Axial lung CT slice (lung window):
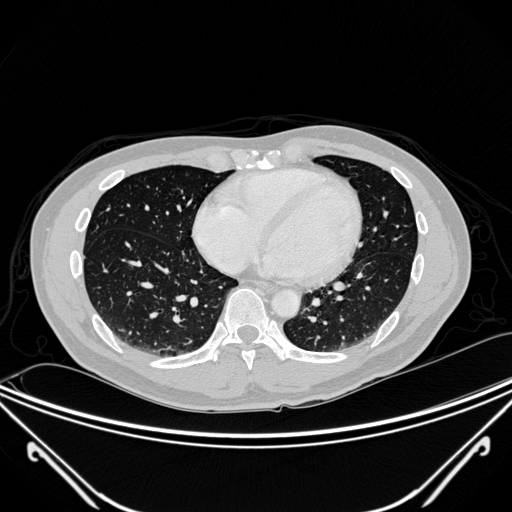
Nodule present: no